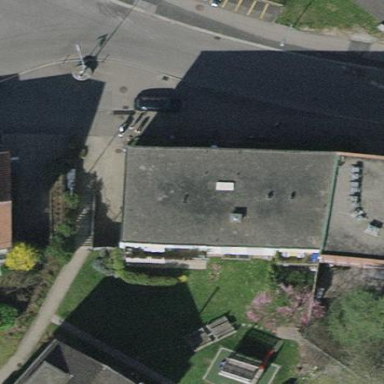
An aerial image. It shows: Residential building with flat roof.